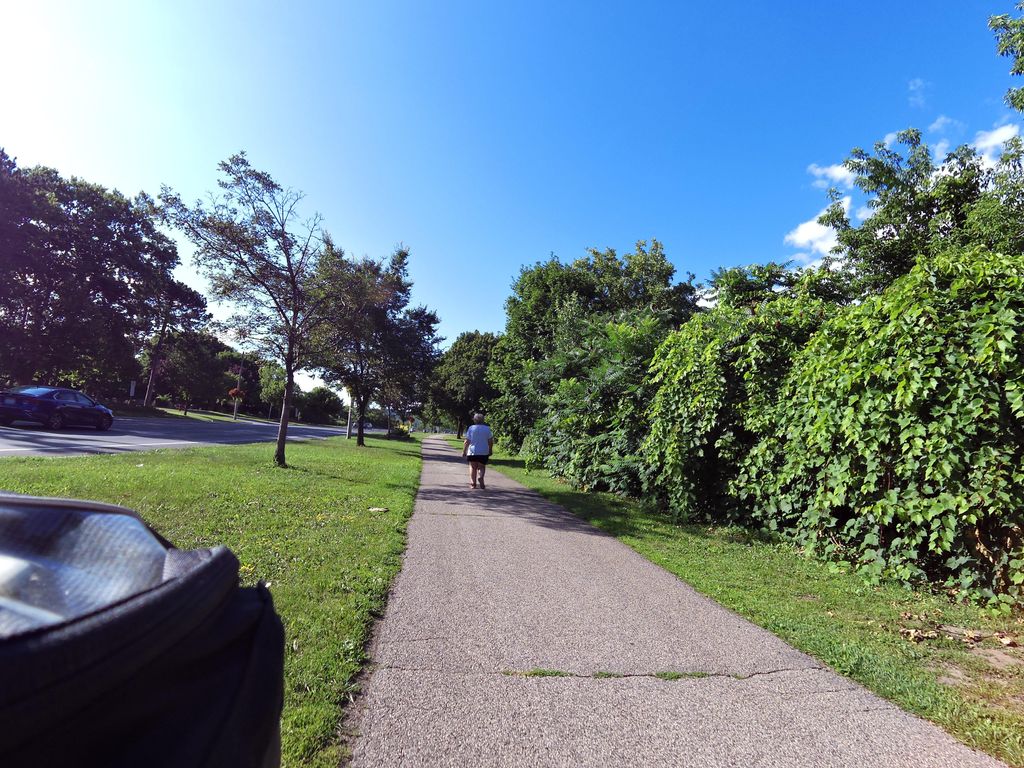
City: hamilton